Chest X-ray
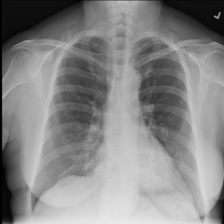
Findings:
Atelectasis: negative
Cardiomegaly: negative
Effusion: negative
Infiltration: negative
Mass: negative
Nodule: negative
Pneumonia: negative
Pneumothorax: negative
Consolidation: negative
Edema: negative
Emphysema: negative
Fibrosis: negative
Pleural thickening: negative
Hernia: negative